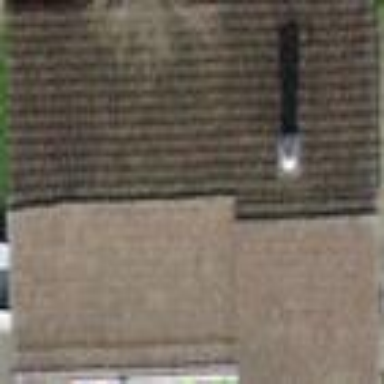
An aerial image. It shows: Gabled house with grey roof.